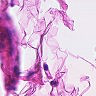
Metastatic tissue present: no